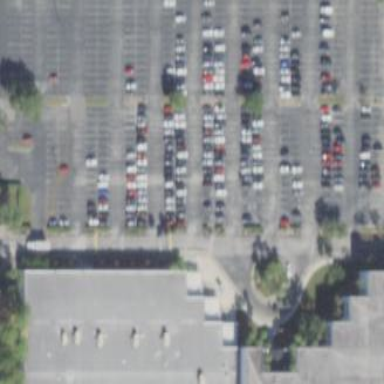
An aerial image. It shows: Parking area with surface.